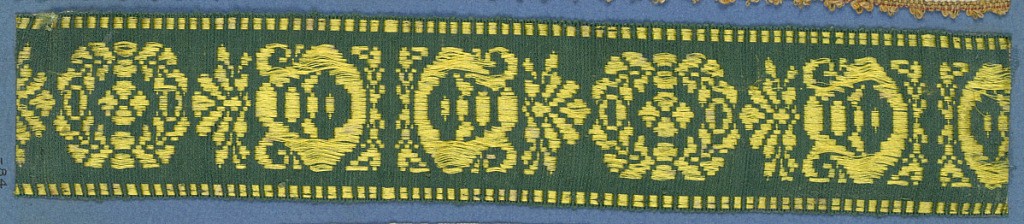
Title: Trimming
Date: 19th century
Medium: silk Technique: woven
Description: Trimming fragment in a design of alternating ornaments comprised of leaves, scrolls and dots in yellow on a green ground.